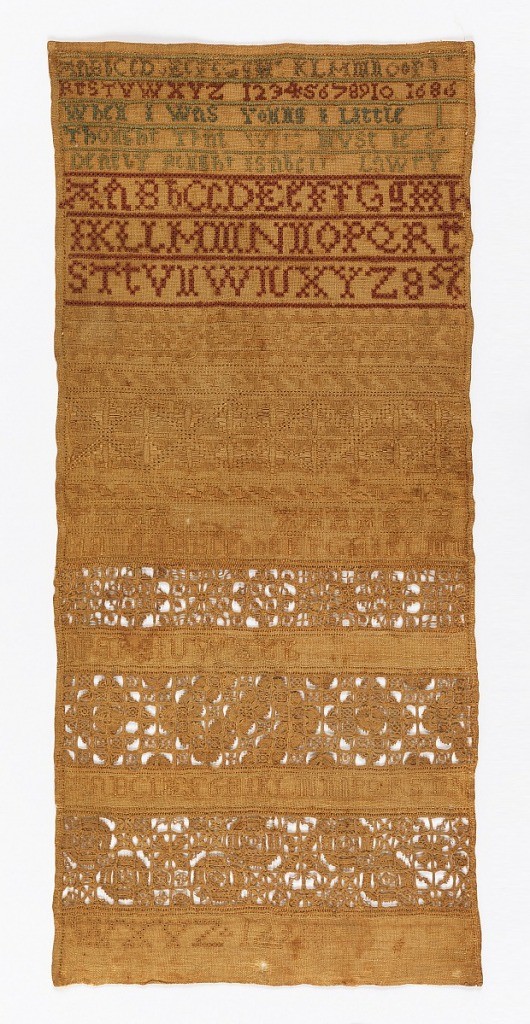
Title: Sampler
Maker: Isabell Lawry
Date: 1686
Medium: silk and linen embroidery on linen foundation Technique: embroidered in cross, long armed cross, satin and eyelet stitches on plain weave foundation; bands of withdrawn element work with needle made fillings (reticella); overcasting creating areas of deflected element work
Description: Alphabets and verse "When I was young I little thought that witt must be so dearly bought," signature and band of reticella.